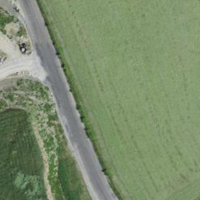
EUNIS habitat code: 56
Species observed at this site:
Echium vulgare